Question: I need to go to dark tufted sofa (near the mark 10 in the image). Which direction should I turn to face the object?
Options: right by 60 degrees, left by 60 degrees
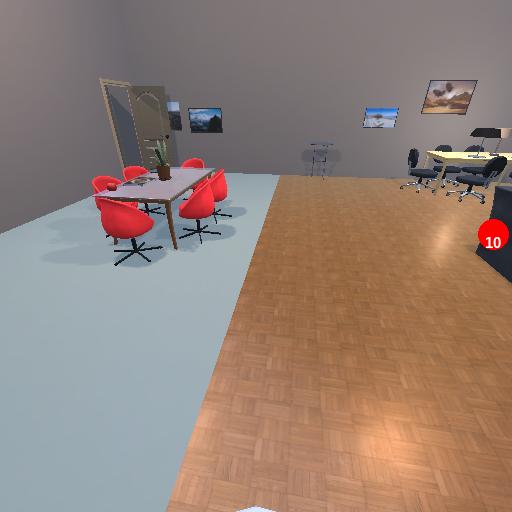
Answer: right by 60 degrees